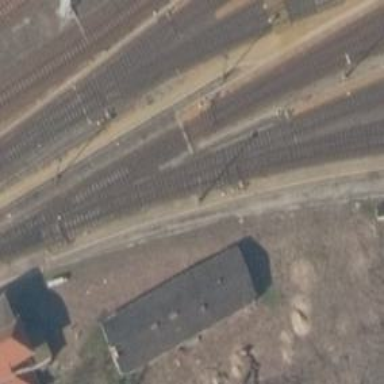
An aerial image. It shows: Railway switch.